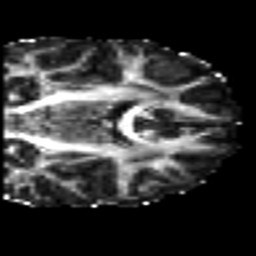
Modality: FA
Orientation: coronal
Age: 18
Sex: female
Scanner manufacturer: siemens
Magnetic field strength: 3 T
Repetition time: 7 s
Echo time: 0.0926 s